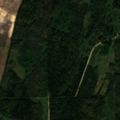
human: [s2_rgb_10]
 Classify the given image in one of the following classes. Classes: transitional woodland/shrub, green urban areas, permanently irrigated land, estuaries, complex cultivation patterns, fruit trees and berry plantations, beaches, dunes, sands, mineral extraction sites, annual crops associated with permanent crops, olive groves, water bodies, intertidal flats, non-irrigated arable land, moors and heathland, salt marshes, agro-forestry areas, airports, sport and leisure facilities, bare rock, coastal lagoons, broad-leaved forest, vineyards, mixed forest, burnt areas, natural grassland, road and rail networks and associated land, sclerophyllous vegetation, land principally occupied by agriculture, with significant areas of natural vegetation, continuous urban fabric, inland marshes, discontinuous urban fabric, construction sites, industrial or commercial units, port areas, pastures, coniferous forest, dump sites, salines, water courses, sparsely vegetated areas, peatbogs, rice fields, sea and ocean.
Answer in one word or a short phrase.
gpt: non-irrigated arable land, broad-leaved forest, transitional woodland/shrub